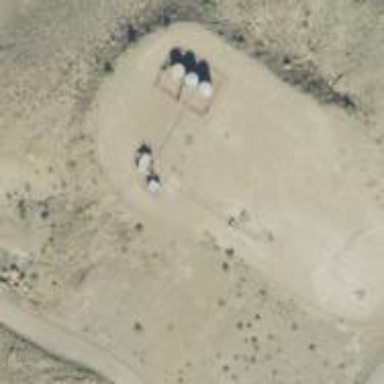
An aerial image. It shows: Petroleum well that is man-made.